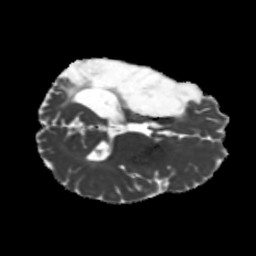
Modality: MD
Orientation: axial
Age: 40
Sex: male
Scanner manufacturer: siemens
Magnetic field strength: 3 T
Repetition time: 5.25 s
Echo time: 0.08 s